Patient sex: M
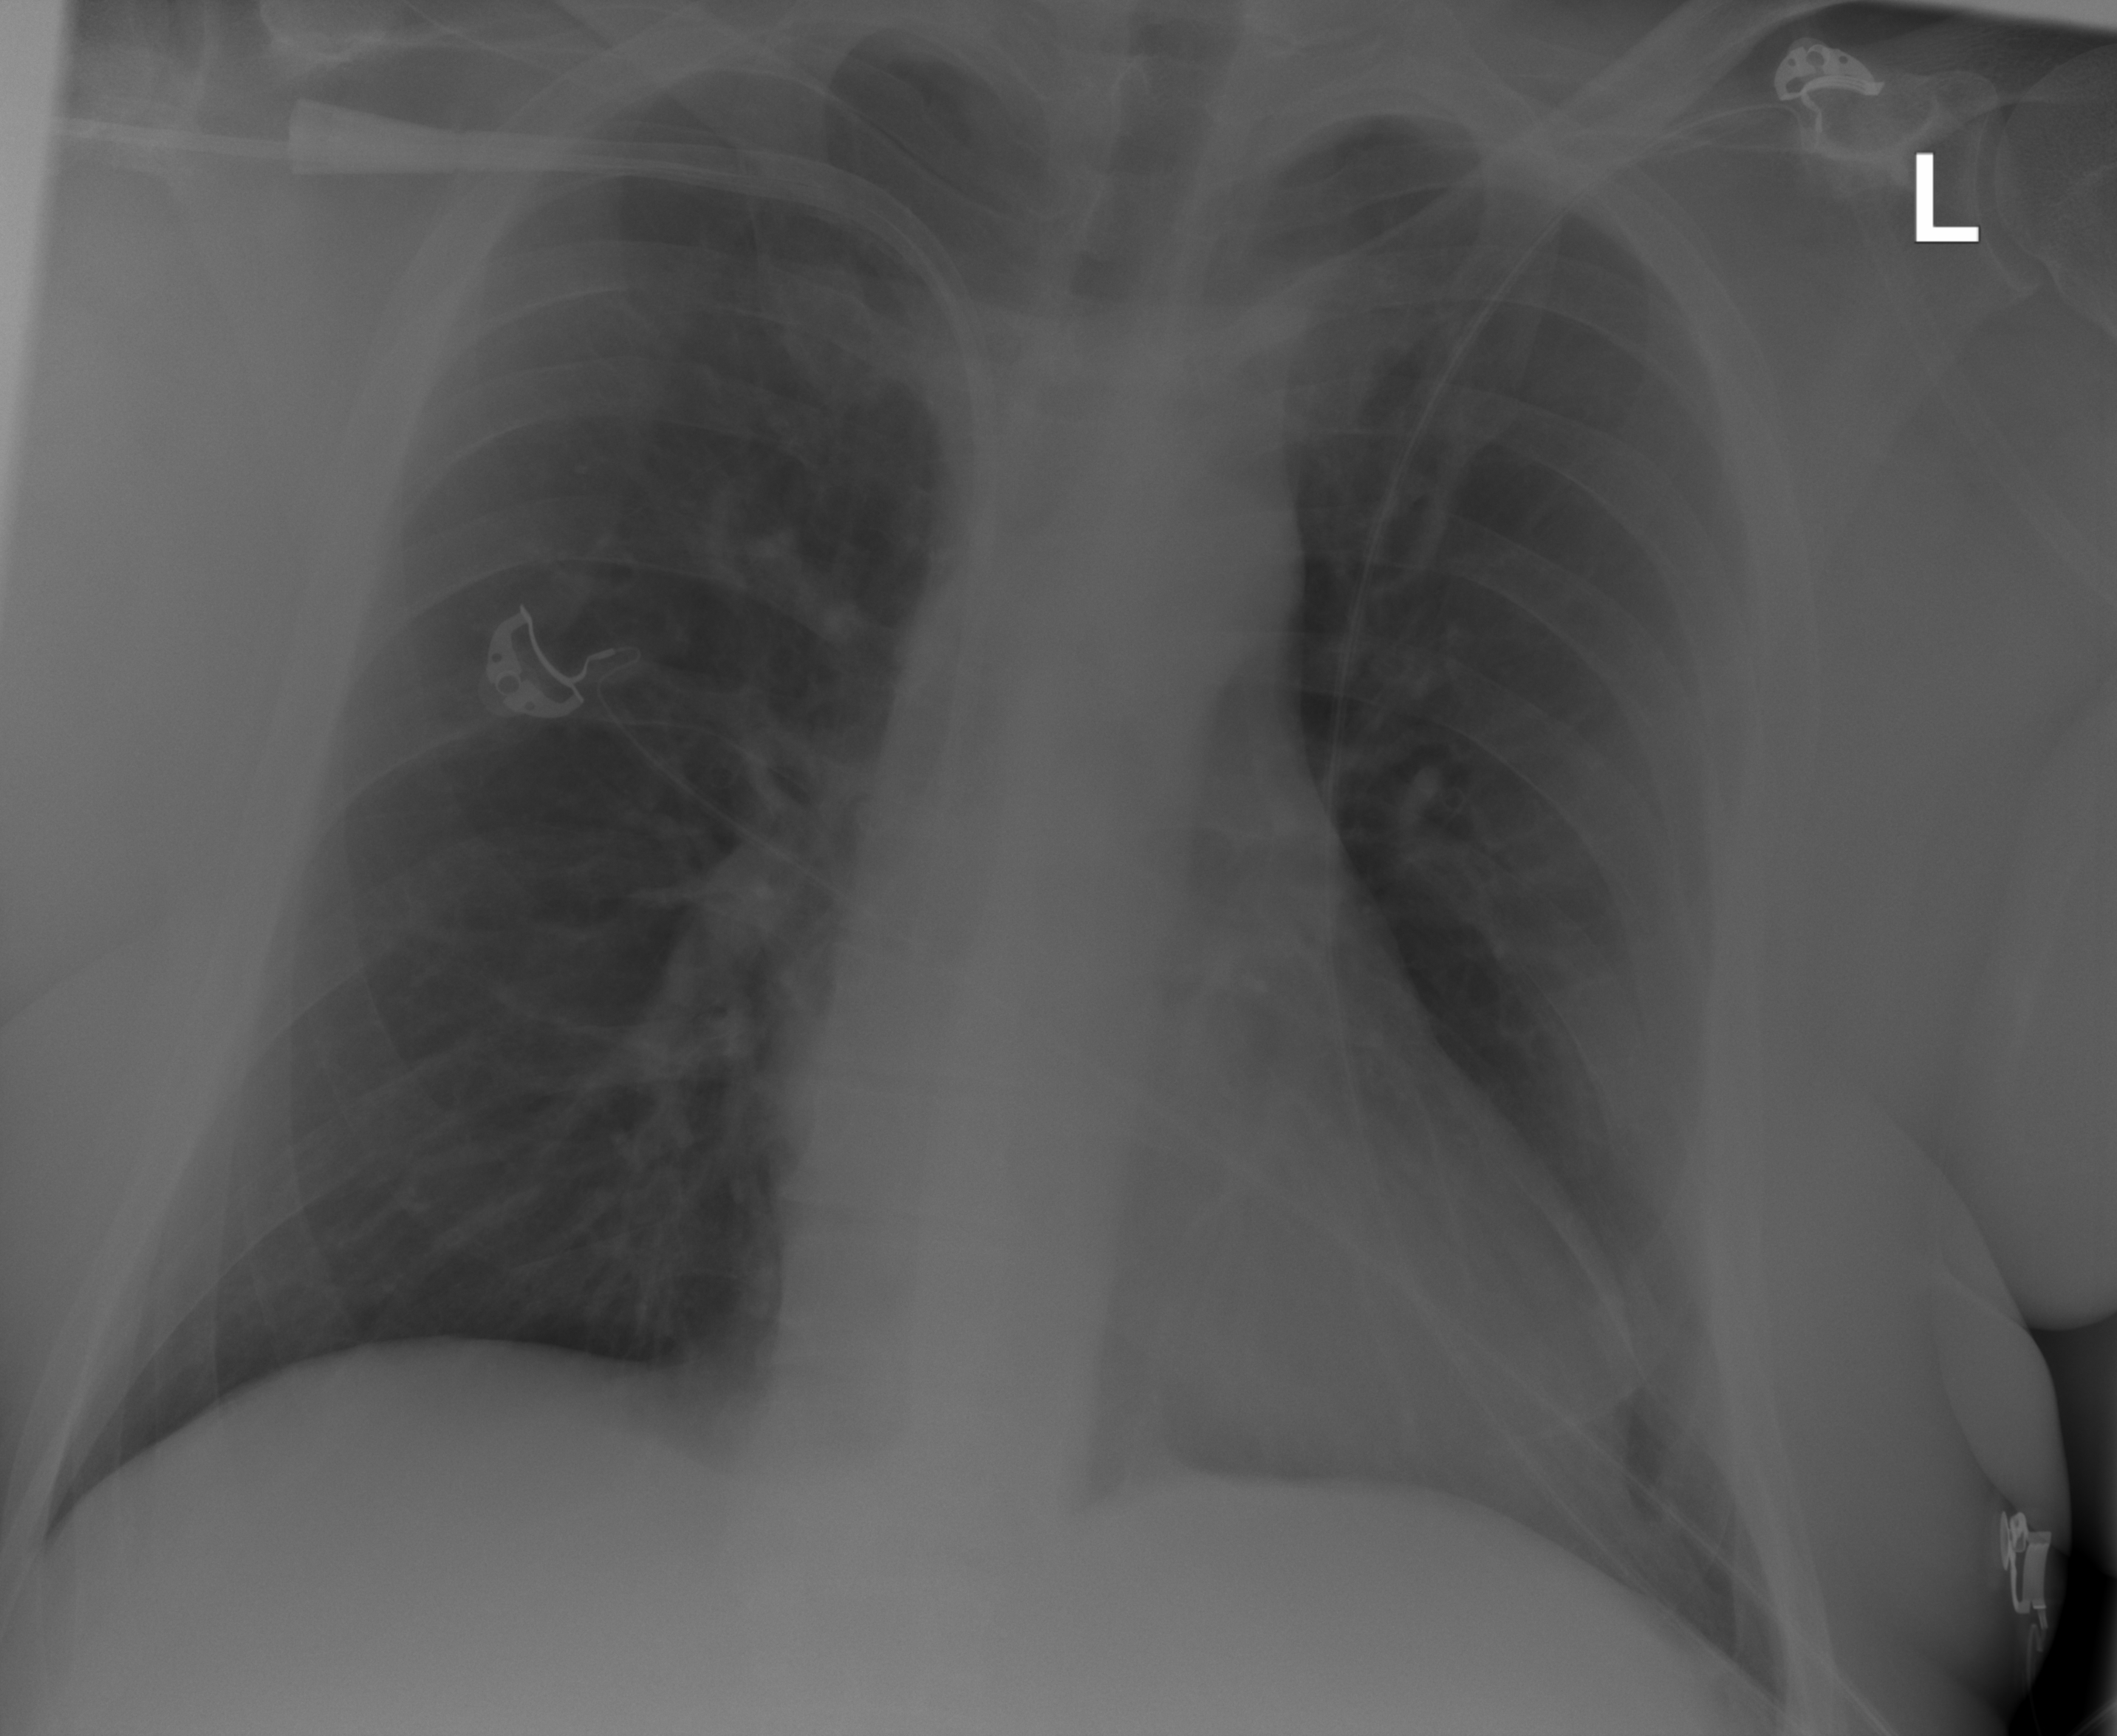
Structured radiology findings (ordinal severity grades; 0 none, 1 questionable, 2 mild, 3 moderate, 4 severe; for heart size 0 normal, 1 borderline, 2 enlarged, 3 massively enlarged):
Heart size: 0
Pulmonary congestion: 0
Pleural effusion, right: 0
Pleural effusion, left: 0
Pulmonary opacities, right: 0
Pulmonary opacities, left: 0
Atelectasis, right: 0
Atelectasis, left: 2